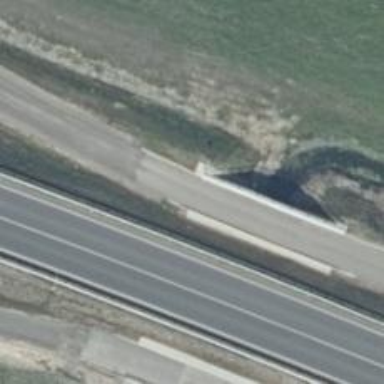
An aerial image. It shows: Gravel track on bridge with grade 2 track type.